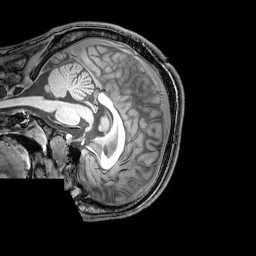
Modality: T1w
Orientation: sagittal
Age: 24
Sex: male
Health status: healthy
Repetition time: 0.081 s
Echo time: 0.037 s